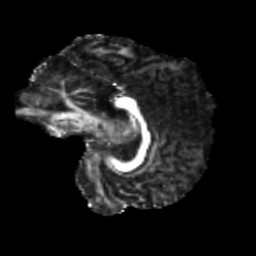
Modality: FA
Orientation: sagittal
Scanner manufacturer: siemens
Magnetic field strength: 3 T
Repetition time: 4 s
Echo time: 0.0594 s